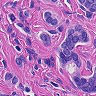
Metastatic tissue present: yes